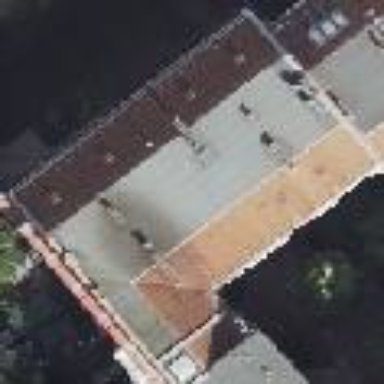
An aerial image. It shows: The image shows part of apartment building.